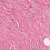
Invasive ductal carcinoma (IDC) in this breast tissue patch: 0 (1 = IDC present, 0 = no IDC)